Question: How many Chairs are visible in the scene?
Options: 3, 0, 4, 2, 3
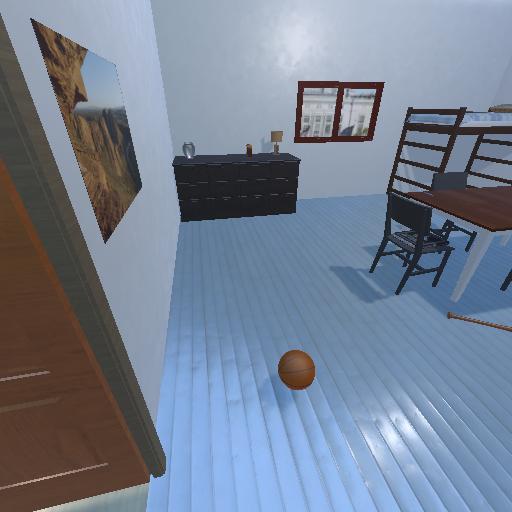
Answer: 3